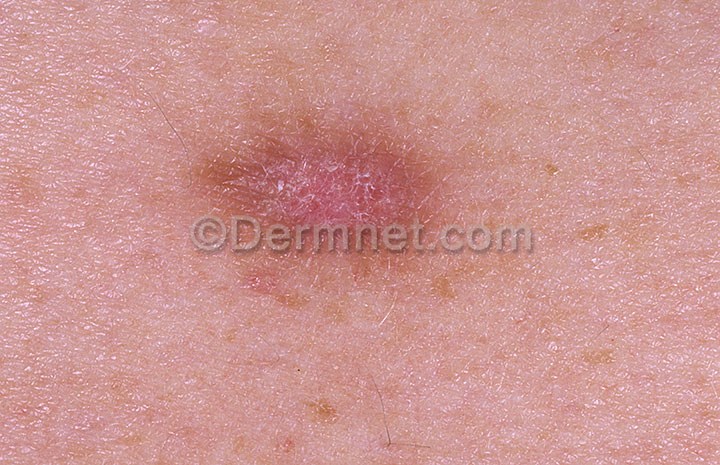
Disease: Seborrheic Keratoses and other Benign Tumors